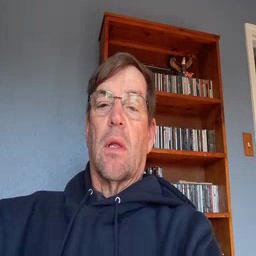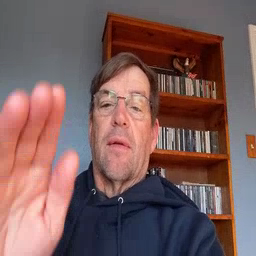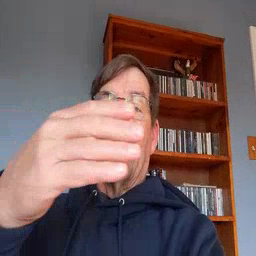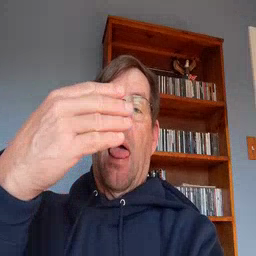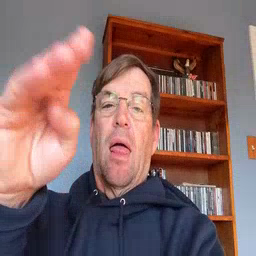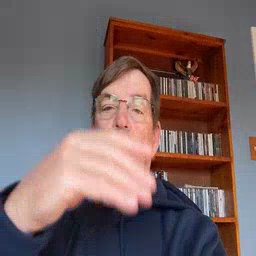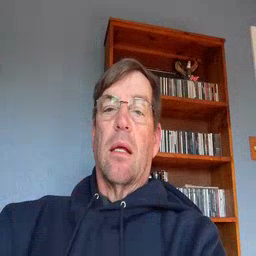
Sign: flag